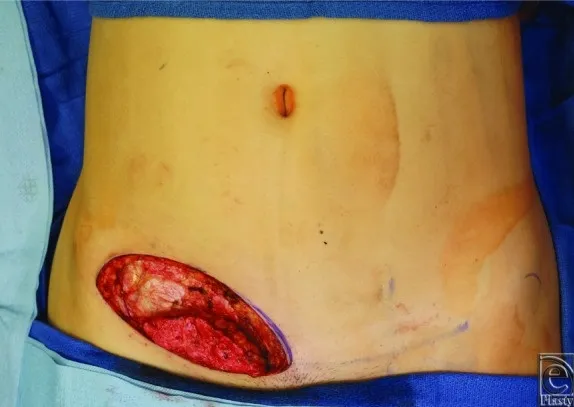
Intraoperative view demonstrating the superficial inferior epigastric artery flap, which has been de-epithelialized in situ prior to transfer.
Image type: medical_photograph (other_medical_photograph)